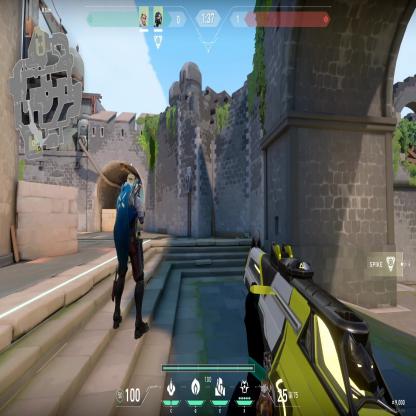
Label: teammate